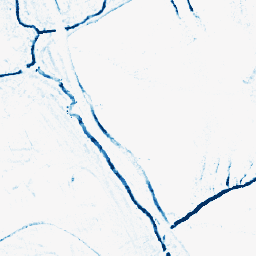
Category: morphological
Decomposition family: morphological_ellipse
Decomposition parameters: operation: closing
width: 5
height: 5
Upsampling method: nearest
Upsampling parameters: scale: 2
Upsampling scale: 2